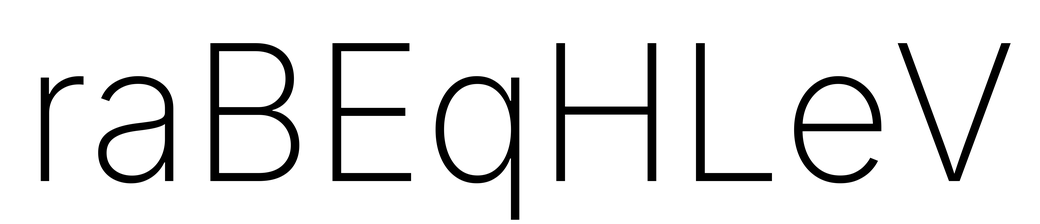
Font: Inter_ExtraLight